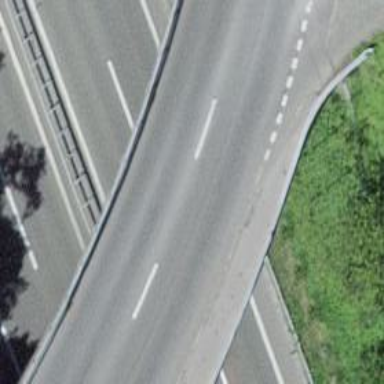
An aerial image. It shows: Secondary road crossing bridge with asphalt surface.